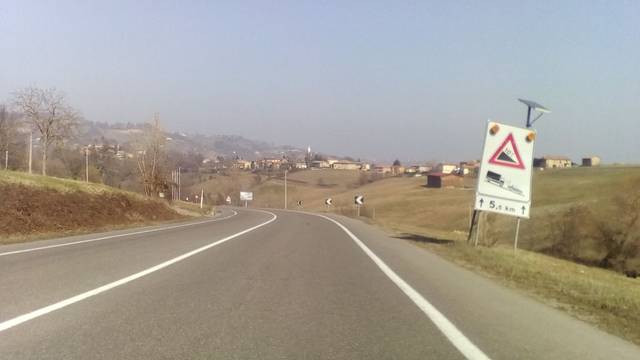
Region: Italy
Coordinates: 44.4105, 10.844